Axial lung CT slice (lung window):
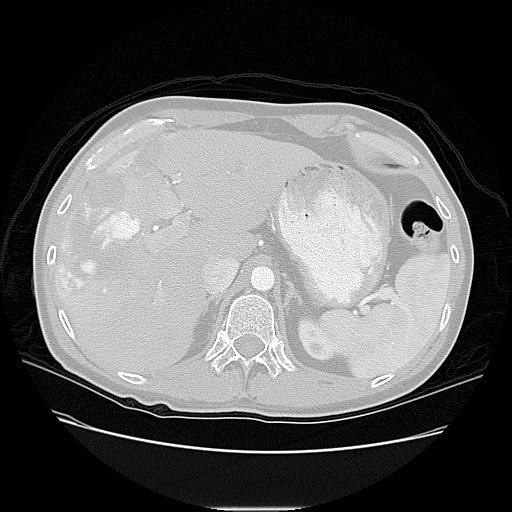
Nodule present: no